Interaction volume radius: 5 \u00c5
Interaction volume height: 45 \u00c5
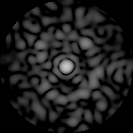
Disorder parameter: 0.8308